Question: I want to perform a query whereby I want to check whether on the columns A has either certain values. A could have only X , X and Y or a combination of X Y and Z.
To give a better understanding. I am checking a book's author within a table itself. The table has the BOOK_ID , BOOK_TITLE , AUTHOR_NAME, AUTHOR_ORDER.
So a book might have 1,2 or 3 authors, listed in order written inside the AUTHOR_ORDER row. I am trying very hard to reach an output where if a book has 3 authors, it will display accordingly from the first author to the third author. I am now stuck in the part where I need to compare the value and present it in the output.
Any idea how to achieve this in MYSQL output?
Sample :

The output result is more or less like this:
If the title has au_ord of 1,2 and 3, there shall be a new column with all the authors name listed in ascending.
So for example, for
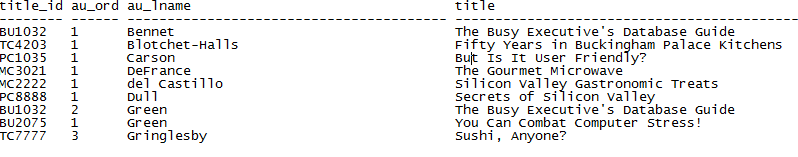
Answer: I think 'GROUP_CONCAT' is what you are after:
'''
SELECT Title_ID,
Title,
GROUP_CONCAT(au_LName ORDER BY au_Ord) AS Authors
FROM Books
GROUP BY Title_ID, Title;
'''
<URL>